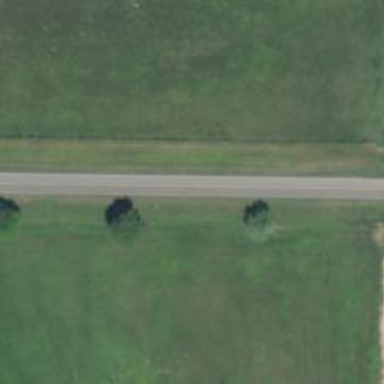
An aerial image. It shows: Secondary road.